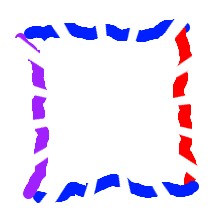
Shape: square